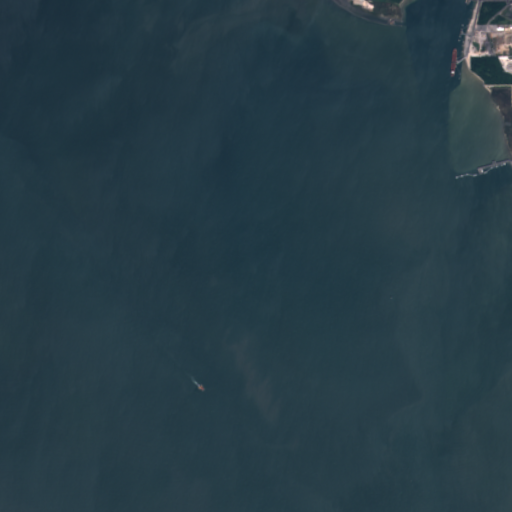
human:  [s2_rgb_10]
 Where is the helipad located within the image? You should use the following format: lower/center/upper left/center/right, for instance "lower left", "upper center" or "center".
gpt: The helipad is located in the upper right of the image.
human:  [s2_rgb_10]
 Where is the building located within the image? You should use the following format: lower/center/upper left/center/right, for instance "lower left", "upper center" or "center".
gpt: The building is located in the upper right of the image.
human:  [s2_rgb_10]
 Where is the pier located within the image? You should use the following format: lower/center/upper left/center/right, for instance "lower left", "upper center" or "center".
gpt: The pier is located in the upper right of the image.
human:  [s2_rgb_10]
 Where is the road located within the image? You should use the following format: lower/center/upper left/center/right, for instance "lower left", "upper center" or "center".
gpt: The road is located in the upper right of the image.
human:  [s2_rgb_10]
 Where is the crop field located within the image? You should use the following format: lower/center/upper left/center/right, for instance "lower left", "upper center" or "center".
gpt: There is no crop field in the image.